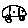
Label: car